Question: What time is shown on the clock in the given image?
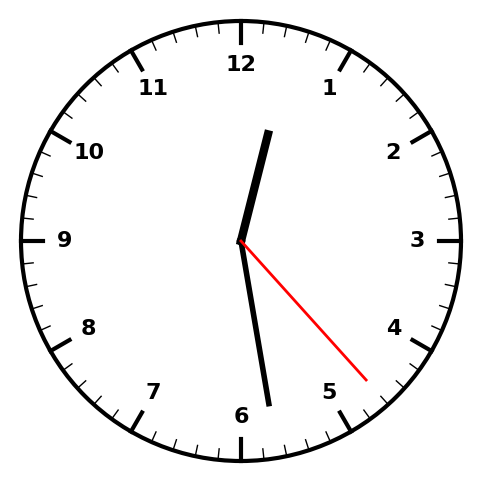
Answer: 12:28:23